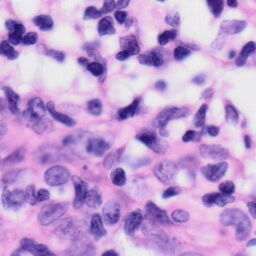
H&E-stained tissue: Skin